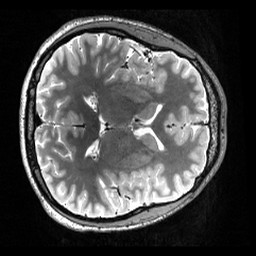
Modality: T2w
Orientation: axial
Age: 25
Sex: male
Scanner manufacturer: siemens
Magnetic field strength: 3 T
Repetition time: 3.2 s
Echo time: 0.566 s